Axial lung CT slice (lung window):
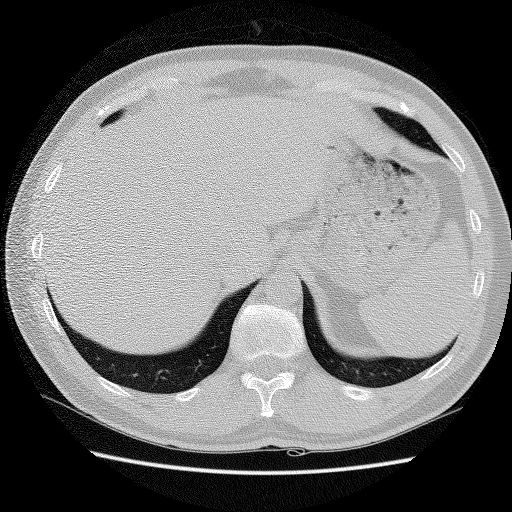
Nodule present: no